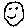
Label: smiley face